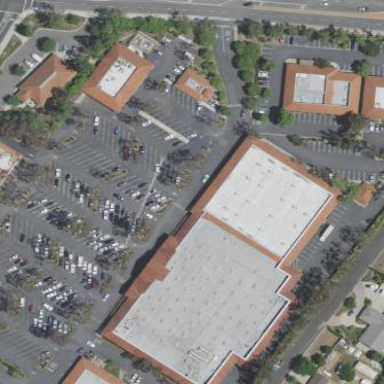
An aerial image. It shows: Retail building.